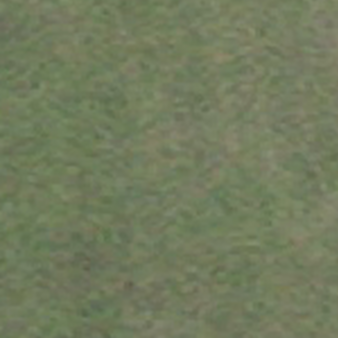
Label: other